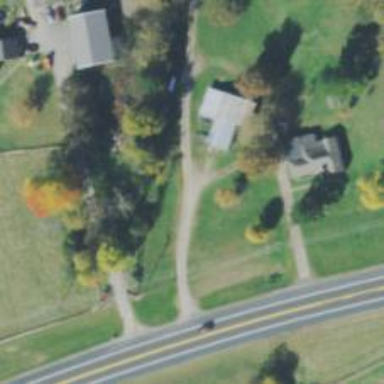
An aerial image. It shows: Driveway.